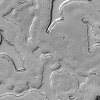
Atmospheric dust classification: not_dusty